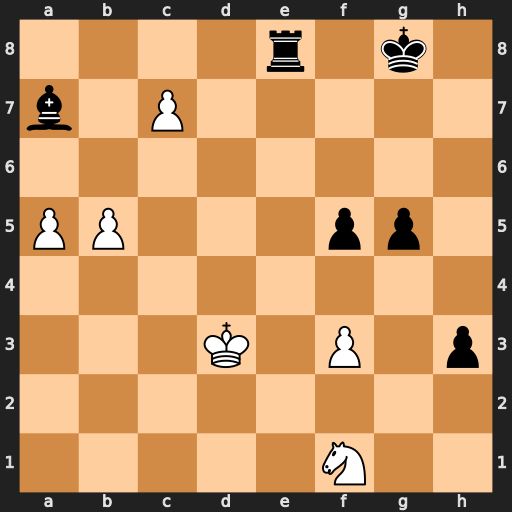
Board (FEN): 4r1k1/b1P5/8/PP3pp1/8/3K1P1p/8/5N2
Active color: w
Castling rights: -
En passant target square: -
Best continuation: b6 Rc8 bxa7 Kf7 Kd4 g4 f4 Ke6 Kc5 Kd7 Kb6